Question: This is what happens:

code here:
'''
self.connectAction = createAction(
self, "She Bei Lian Jie (&C)", self.setupDevice,
icon_id = QStyle.SP_DialogNoButton)
'''
and this the createAction:
'''
def createAction(parent,
text,
slot=None,
shortcut=None,
icon=None,
tip=None,
checkable=False,
signal="triggered()",
whatis=None,
icon_id=None):
action = QAction(text, parent)
if icon:
if isinstance(icon, QIcon):
action.setIcon(icon)
else:
action.setIcon(QIcon(":/%s.png" % icon))
if icon_id:
action.setIcon(app.style().standardIcon(icon_id))
if slot:
connect(action, signal, slot)
return action
'''
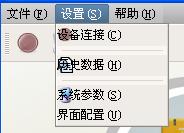
Answer: OK, I found my problem, I set qt stylesheet, and it cause this problem.